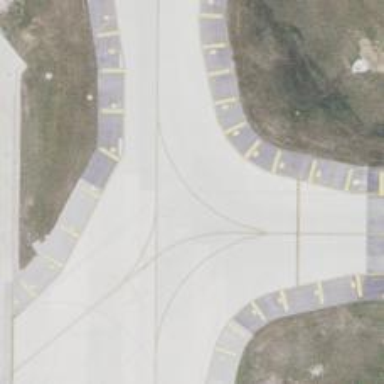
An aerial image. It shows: View of taxiway at the airport.